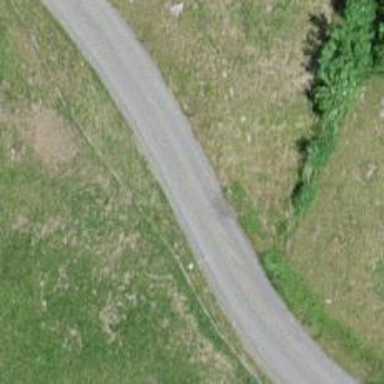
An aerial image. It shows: Unclassified road.